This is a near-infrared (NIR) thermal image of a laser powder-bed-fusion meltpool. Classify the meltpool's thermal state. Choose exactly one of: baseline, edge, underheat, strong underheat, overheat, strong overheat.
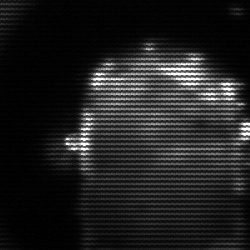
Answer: baseline